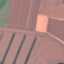
Land use / land cover: AnnualCrop